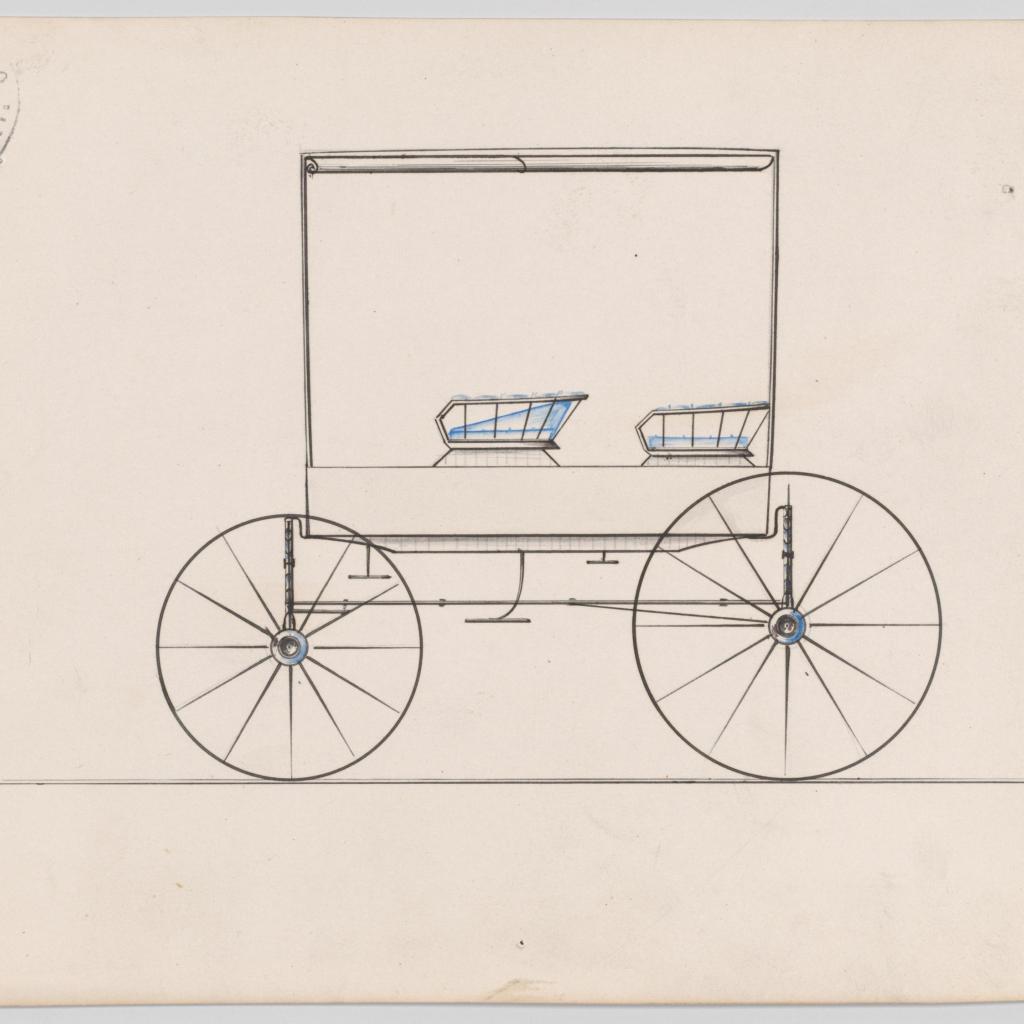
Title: Design for T-Cart, no. 3112
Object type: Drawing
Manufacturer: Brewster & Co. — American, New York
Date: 1875
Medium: Pen and black ink, watercolor and gouache
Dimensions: Sheet: 6 1/8 × 8 11/16 in. (15.6 × 22.1 cm)
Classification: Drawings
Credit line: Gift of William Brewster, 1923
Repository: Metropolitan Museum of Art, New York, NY